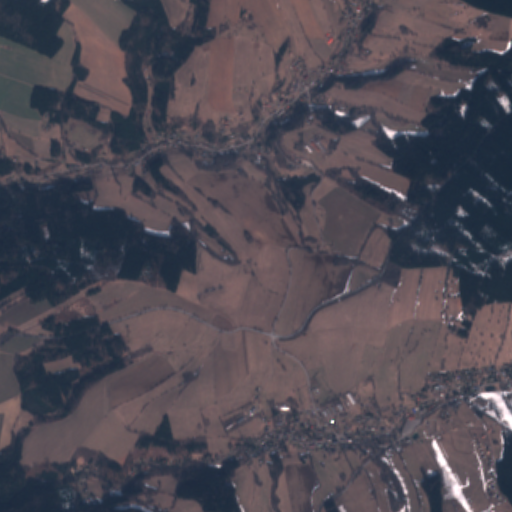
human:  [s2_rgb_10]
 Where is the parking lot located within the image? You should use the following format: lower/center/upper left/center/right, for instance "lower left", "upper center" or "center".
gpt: The parking lot is located in the lower right of the image.
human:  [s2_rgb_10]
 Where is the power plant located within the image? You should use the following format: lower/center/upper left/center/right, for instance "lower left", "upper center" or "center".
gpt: There is no power plant in the image.